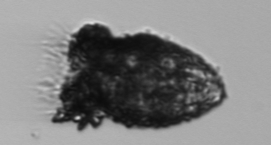
Label: Stenosemella_pacifica